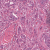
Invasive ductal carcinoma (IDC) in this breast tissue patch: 1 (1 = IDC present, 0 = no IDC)